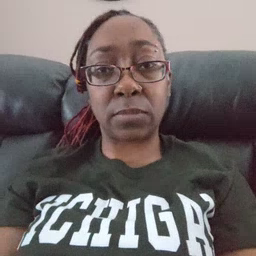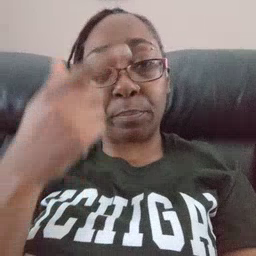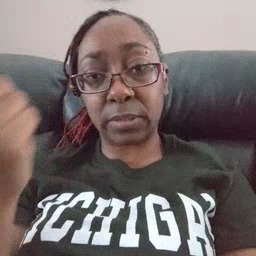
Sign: because